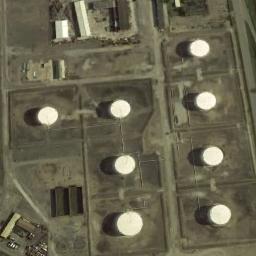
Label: storage_tank